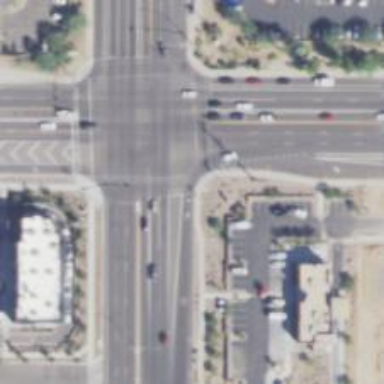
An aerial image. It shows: Solid stop line on the road marking.